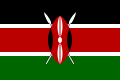
Flag of Kenya